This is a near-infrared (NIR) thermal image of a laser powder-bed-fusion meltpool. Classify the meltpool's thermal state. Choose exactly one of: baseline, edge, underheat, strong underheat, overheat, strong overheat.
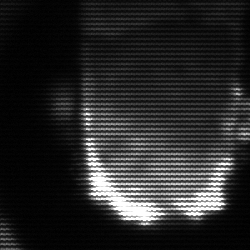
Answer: baseline